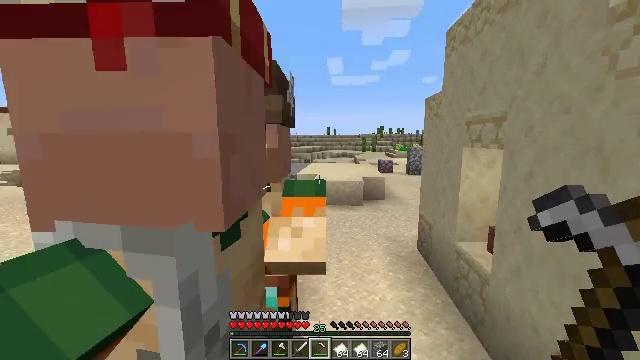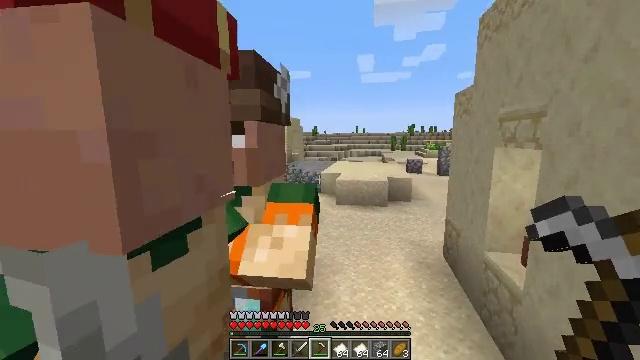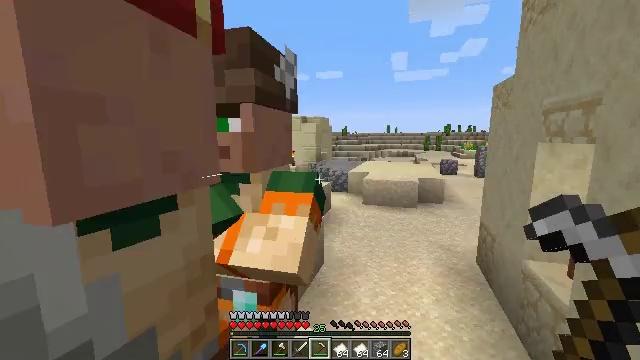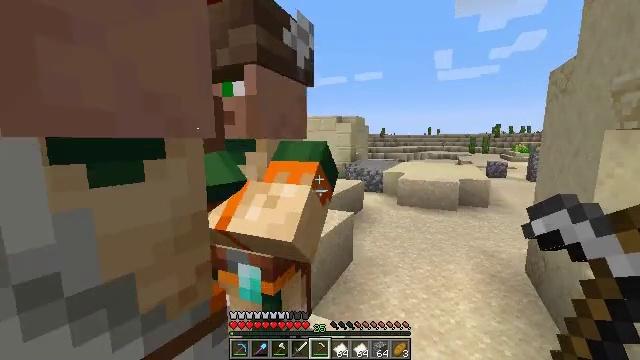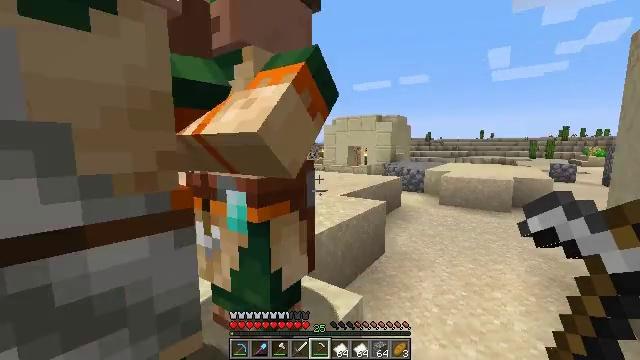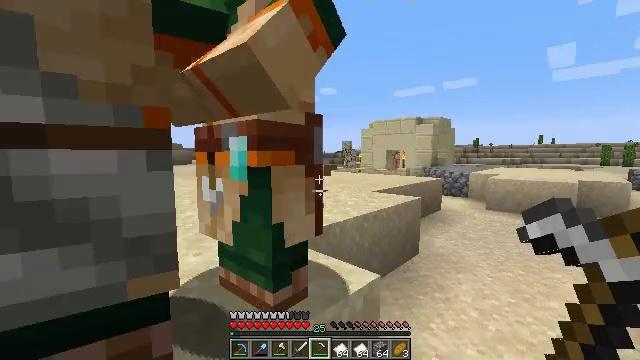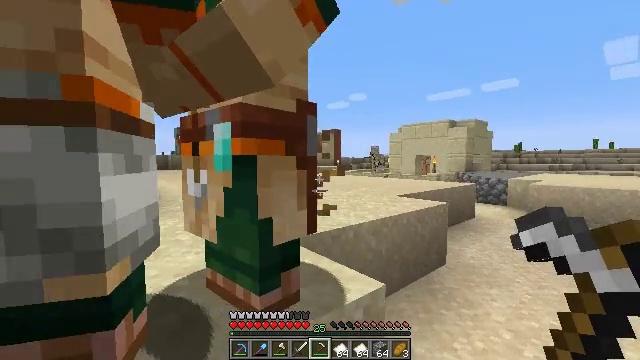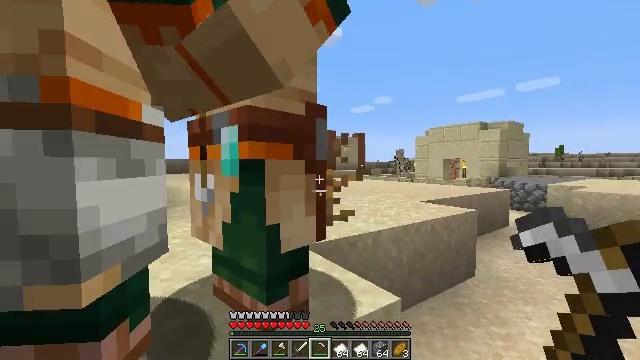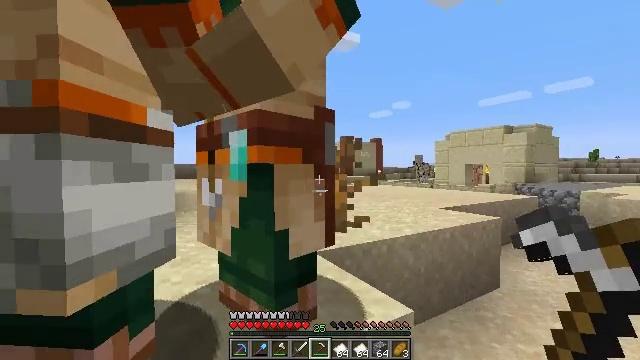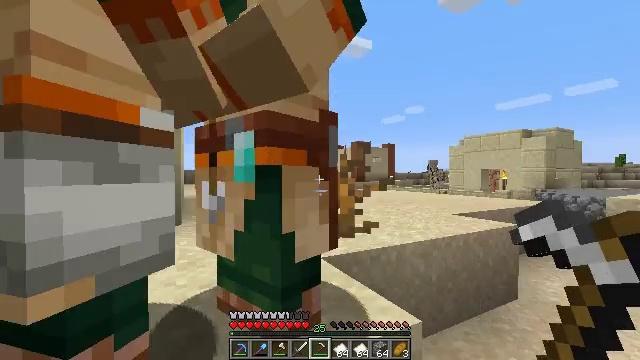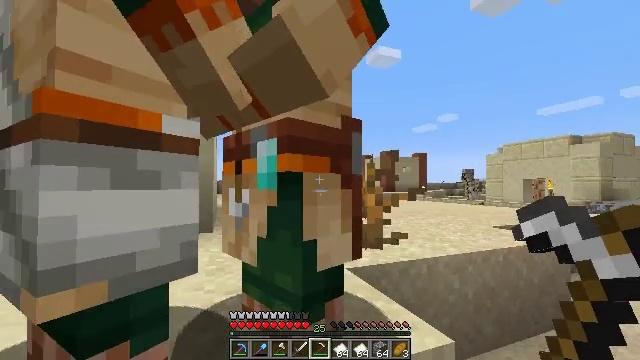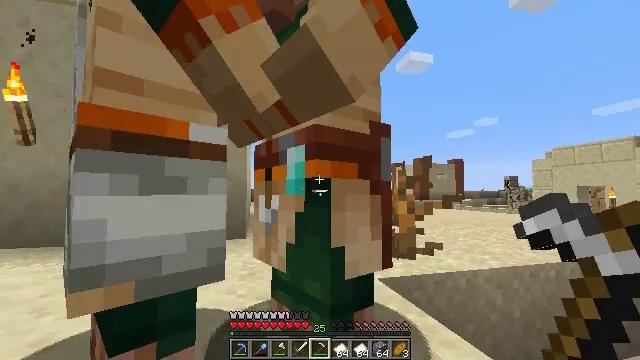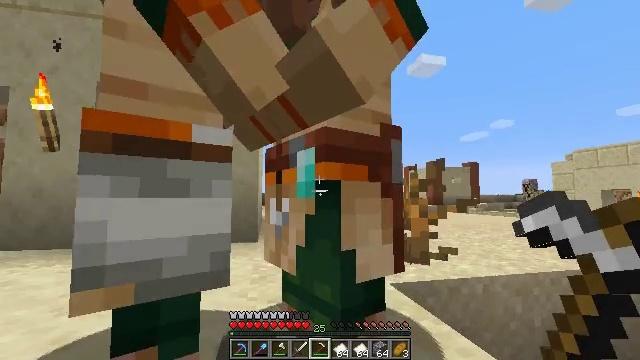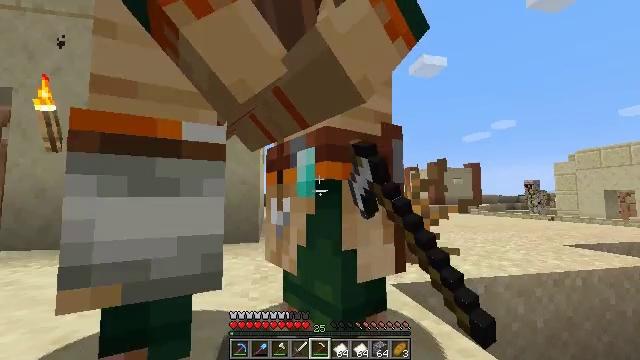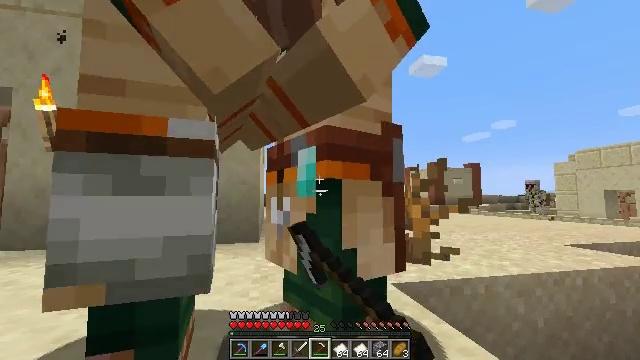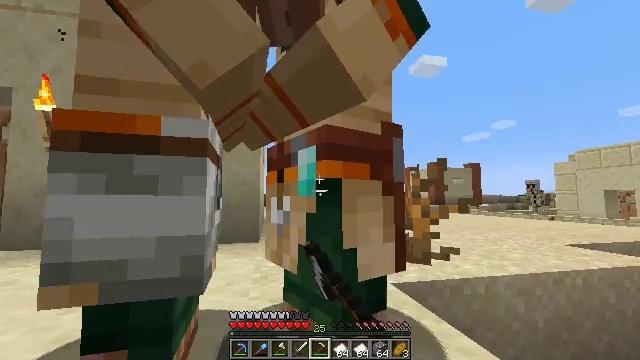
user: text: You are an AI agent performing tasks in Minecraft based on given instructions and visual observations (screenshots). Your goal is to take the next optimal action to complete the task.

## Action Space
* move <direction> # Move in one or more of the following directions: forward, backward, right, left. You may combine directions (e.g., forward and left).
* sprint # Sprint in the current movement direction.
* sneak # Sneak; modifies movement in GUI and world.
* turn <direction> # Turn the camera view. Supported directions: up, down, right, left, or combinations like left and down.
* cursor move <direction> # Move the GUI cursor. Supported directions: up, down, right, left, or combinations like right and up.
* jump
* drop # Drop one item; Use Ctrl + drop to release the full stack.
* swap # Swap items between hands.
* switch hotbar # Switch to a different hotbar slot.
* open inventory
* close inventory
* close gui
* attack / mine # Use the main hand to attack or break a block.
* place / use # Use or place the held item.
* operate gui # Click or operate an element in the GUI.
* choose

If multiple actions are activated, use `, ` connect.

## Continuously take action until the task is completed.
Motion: motion action
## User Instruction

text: Drop an iron hoe.
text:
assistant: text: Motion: move forward and move right, turn left
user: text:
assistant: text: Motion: move forward and move right, turn left
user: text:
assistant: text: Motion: move forward and move right, turn left
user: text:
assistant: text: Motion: move forward and move right, turn left and up
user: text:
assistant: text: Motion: move forward and move right, turn left and up
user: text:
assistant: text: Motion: move forward, turn left and up
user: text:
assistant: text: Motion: turn left
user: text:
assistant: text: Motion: turn left and up
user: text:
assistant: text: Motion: turn left and up
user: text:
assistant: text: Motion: turn left and up
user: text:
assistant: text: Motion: turn left and up
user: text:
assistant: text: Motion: turn left, use / place
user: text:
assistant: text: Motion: use / place
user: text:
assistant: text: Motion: use / place
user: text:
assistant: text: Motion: no_op
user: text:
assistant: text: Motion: no_op
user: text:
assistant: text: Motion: open gui
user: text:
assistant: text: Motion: no_op
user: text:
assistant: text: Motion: no_op
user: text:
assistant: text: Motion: no_op
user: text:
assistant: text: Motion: no_op
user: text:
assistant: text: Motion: no_op
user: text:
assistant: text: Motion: no_op
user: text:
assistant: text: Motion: no_op
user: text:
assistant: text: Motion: no_op
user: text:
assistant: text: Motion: no_op
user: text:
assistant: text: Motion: no_op
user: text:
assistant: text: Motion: no_op
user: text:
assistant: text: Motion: no_op
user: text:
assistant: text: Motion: cursor move left